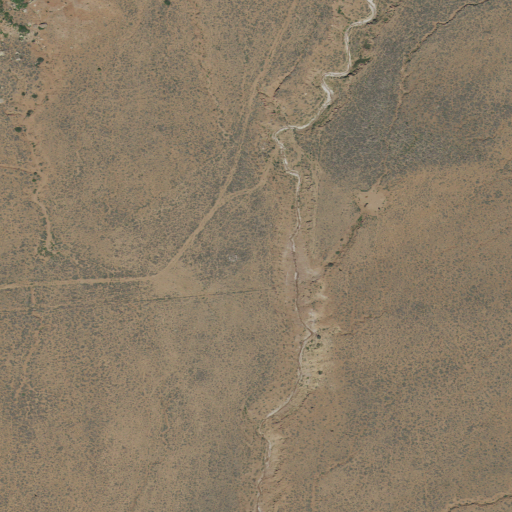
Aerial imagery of valley in Utah named South Corral Canyon containing shrub and open development